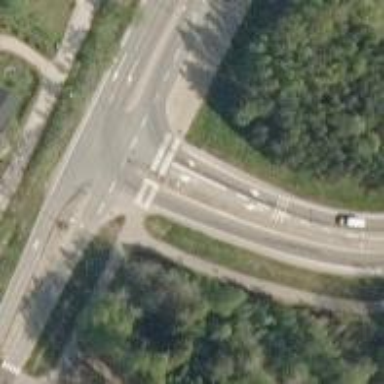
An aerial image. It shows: Trunk link highway with asphalt surface.